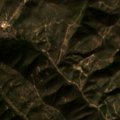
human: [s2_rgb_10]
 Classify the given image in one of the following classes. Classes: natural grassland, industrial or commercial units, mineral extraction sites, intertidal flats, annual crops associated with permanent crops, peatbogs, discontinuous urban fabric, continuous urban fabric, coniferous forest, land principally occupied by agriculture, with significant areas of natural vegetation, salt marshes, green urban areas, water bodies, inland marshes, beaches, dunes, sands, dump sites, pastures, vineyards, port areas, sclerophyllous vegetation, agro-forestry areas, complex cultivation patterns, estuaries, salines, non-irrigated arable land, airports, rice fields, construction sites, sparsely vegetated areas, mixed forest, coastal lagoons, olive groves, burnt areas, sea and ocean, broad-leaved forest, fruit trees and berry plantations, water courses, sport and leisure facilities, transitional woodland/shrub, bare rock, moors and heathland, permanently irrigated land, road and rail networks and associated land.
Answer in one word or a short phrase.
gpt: sclerophyllous vegetation, transitional woodland/shrub